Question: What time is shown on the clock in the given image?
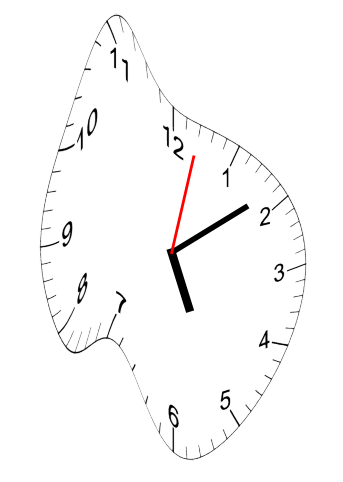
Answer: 05:09:02